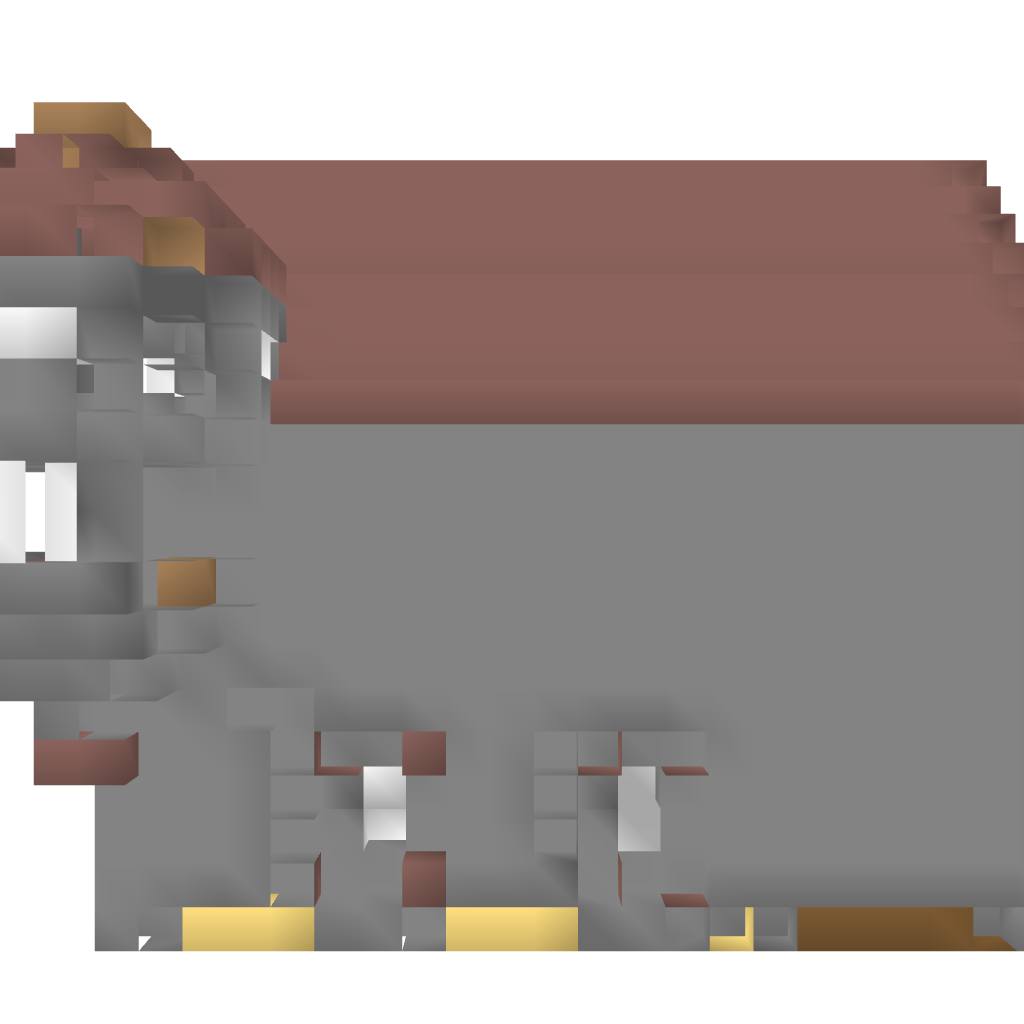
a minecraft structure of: Medieval Church - Pocket Edition bad low quality